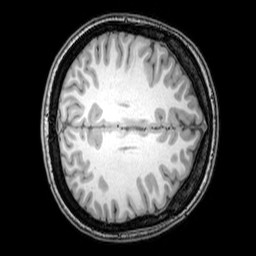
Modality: T1w
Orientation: axial
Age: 22
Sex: female
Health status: healthy
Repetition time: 0.081 s
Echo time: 0.037 s